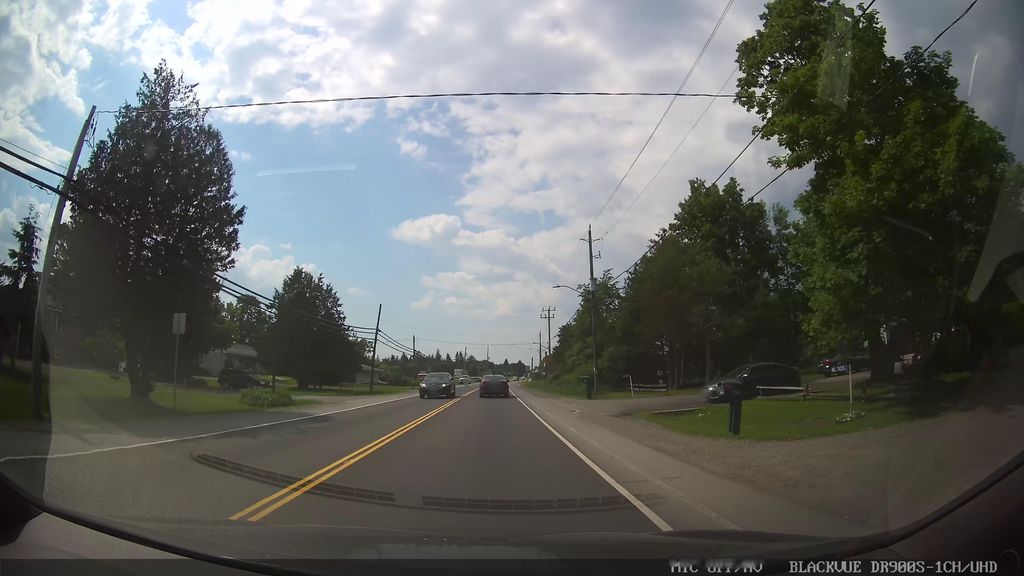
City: ottawa-gatineau